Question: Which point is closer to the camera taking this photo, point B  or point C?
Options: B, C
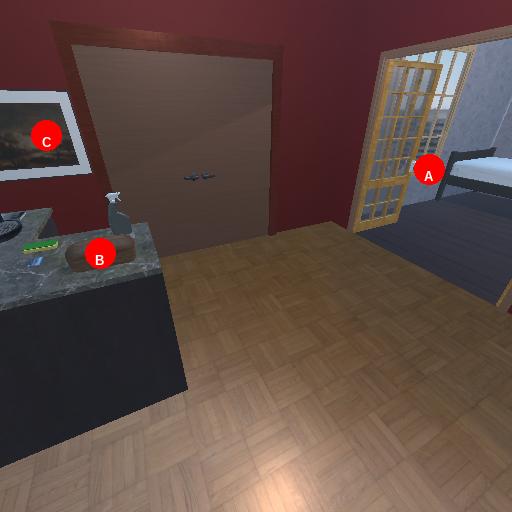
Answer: B